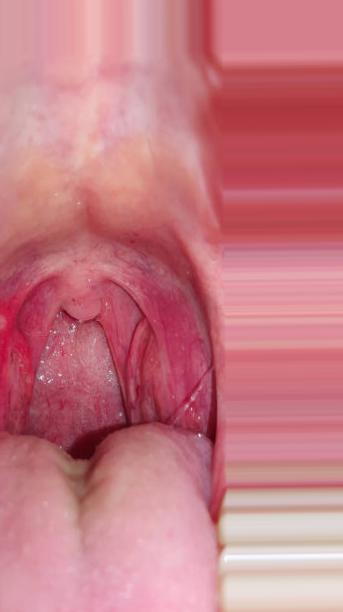
Condition: Mouth Ulcer